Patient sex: M
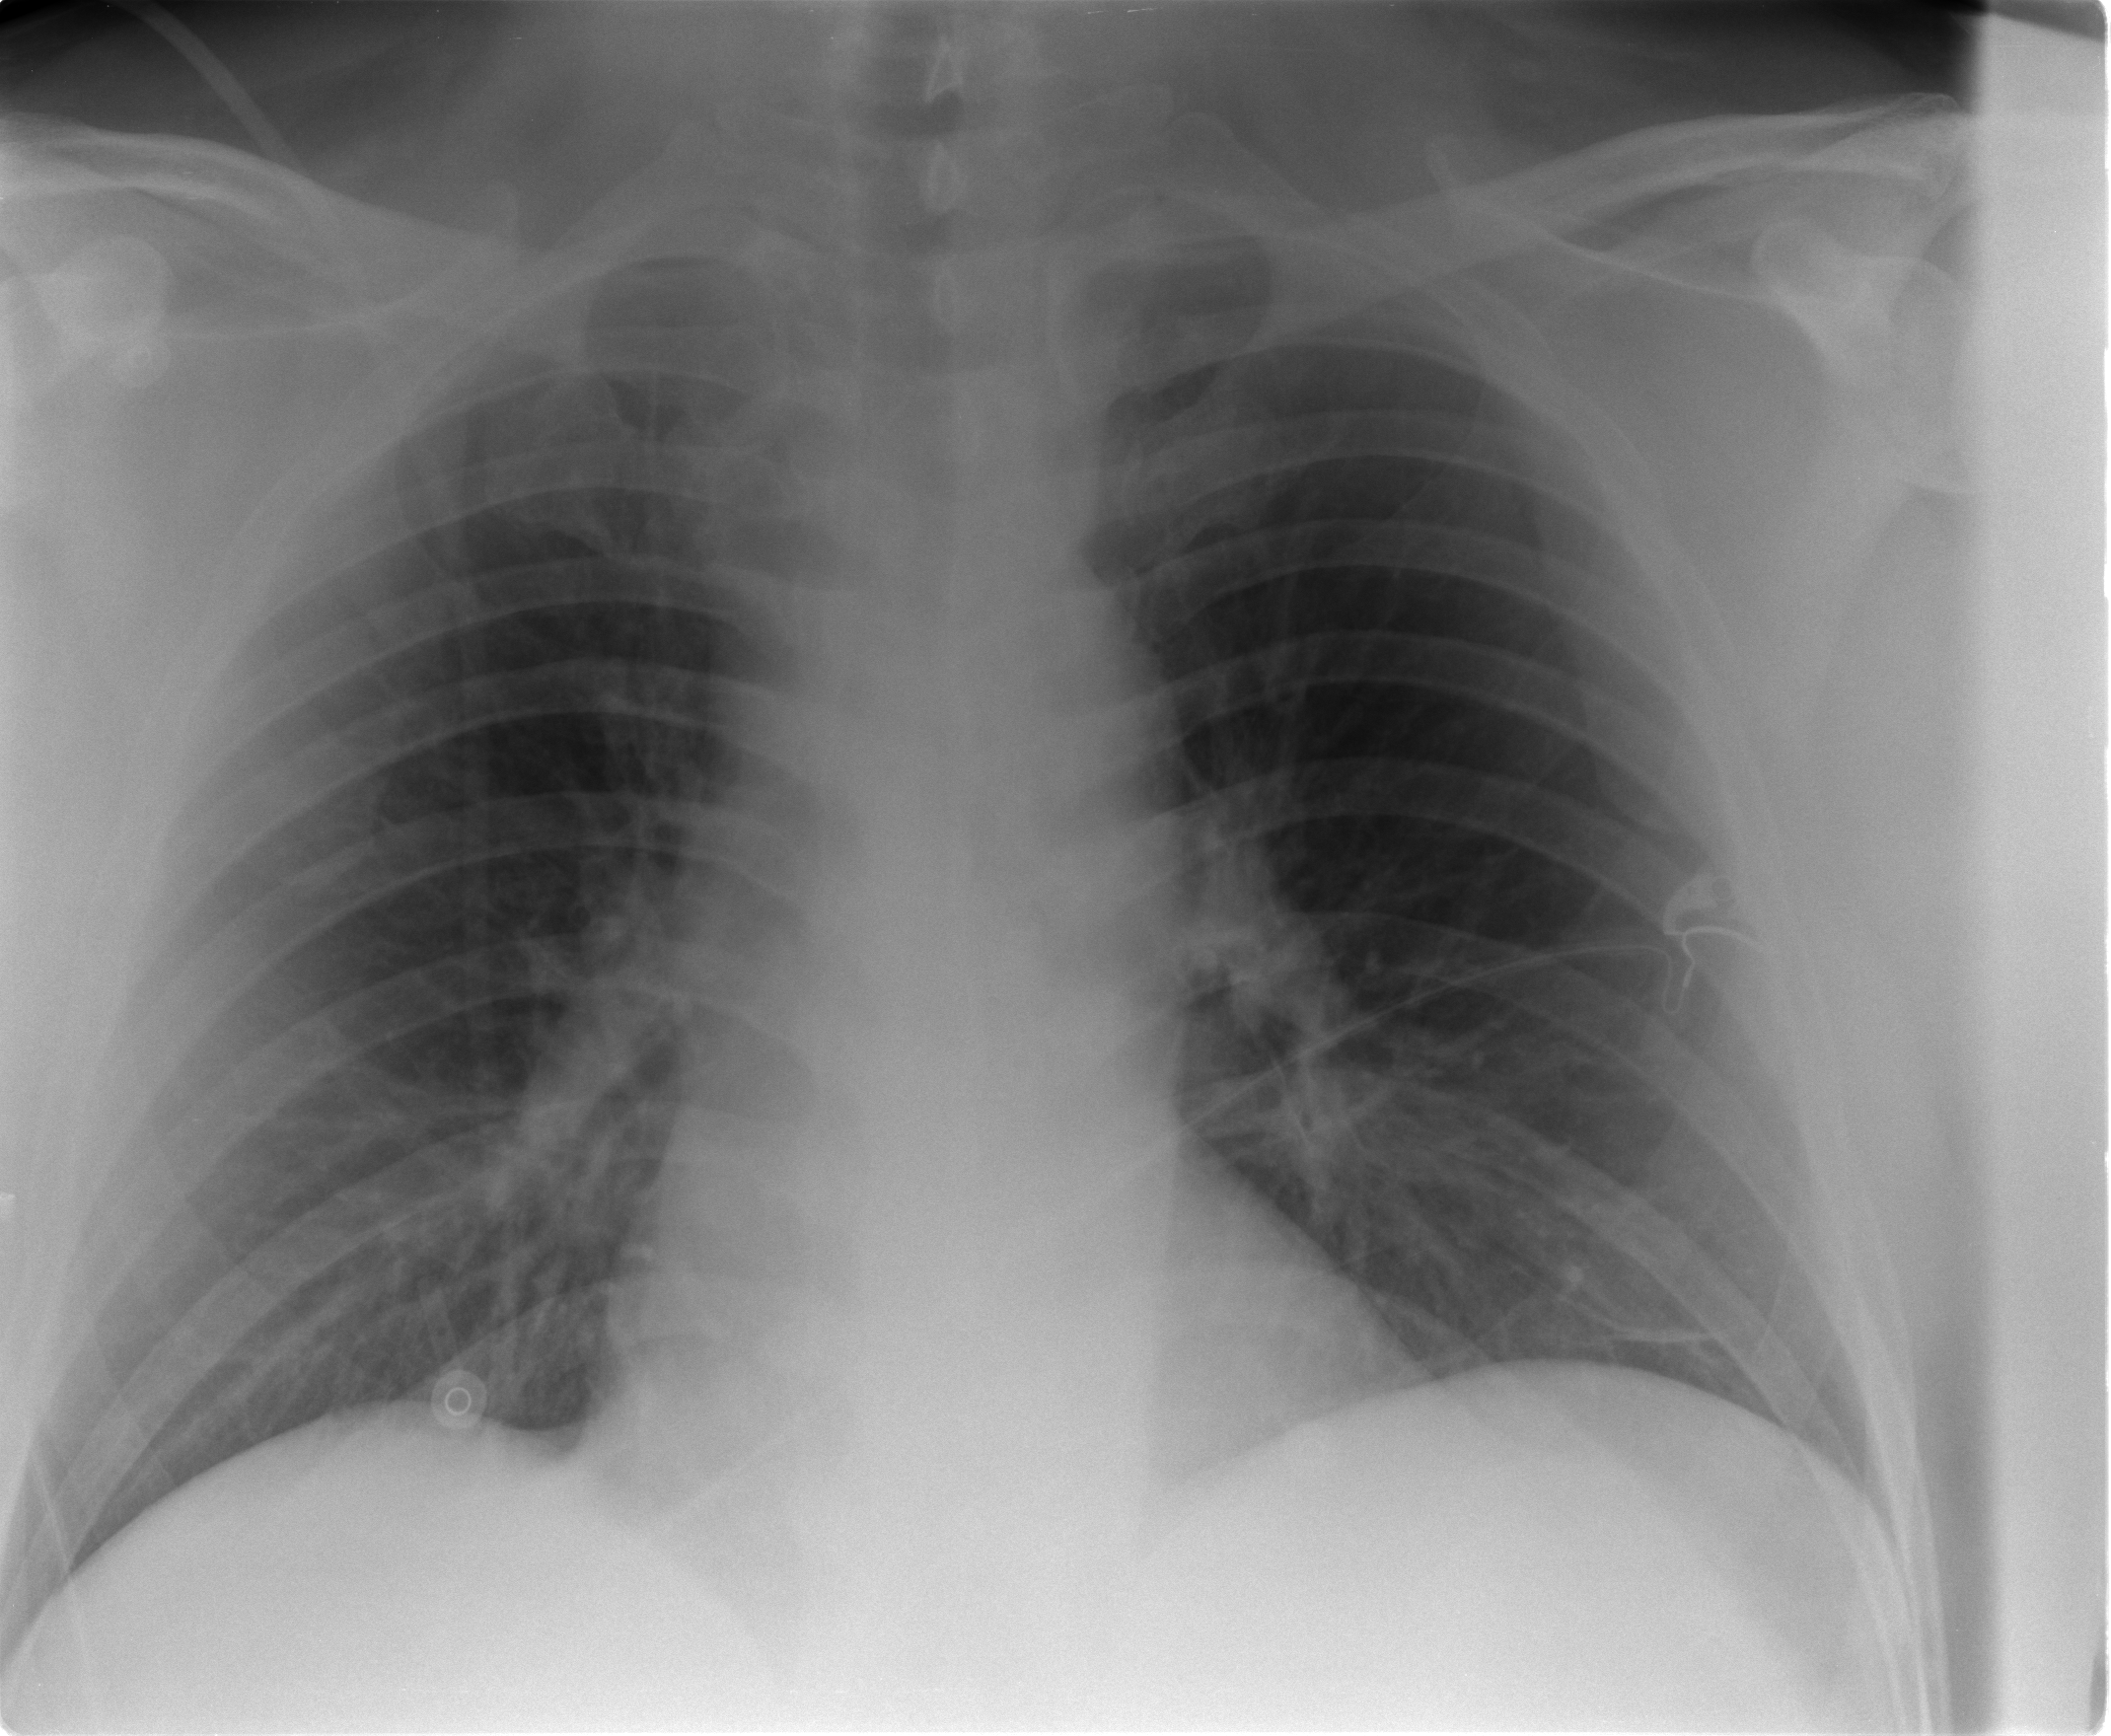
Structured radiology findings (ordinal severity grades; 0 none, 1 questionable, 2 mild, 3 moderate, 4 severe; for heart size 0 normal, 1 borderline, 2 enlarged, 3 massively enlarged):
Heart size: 0
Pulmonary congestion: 1
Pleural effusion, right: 0
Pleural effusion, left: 0
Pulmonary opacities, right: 0
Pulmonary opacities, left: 0
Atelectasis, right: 0
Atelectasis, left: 2